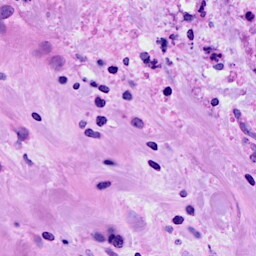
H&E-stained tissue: Breast